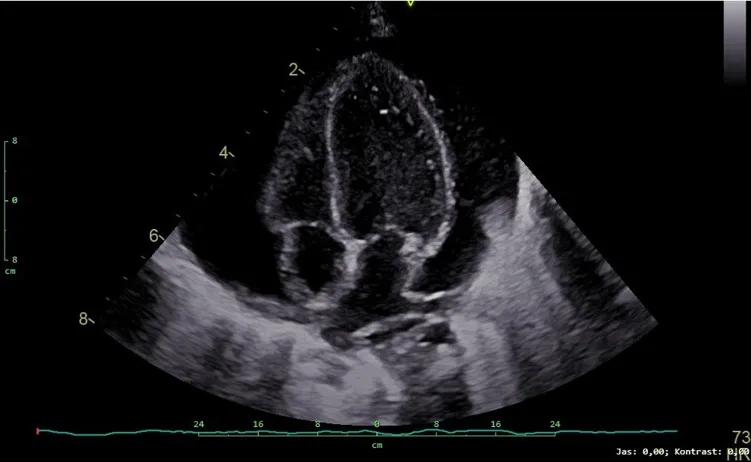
Transthoracic echocardiogram (4-chamber view) showing a large pericardial effusion in our patient.
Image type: radiology (ultrasound)